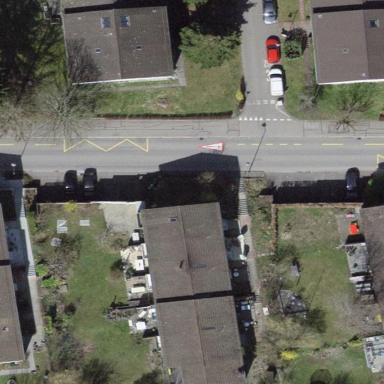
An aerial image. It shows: Residential building.